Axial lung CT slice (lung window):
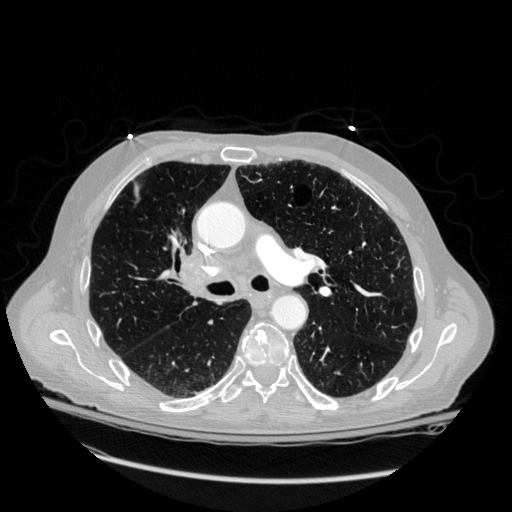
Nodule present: no